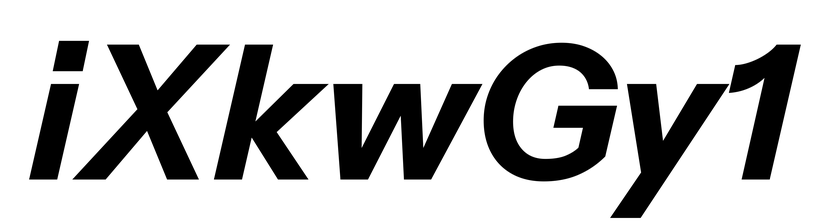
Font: InstrumentSans-Italic_Bold_Italic